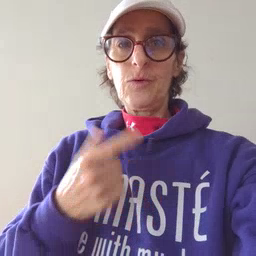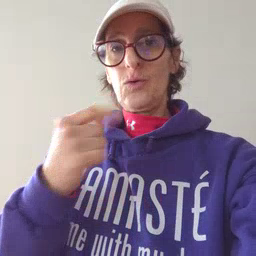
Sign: go